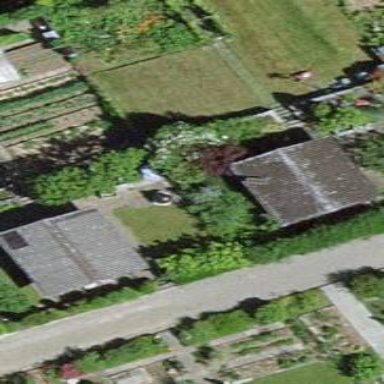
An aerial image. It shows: Allotment house.